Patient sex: M
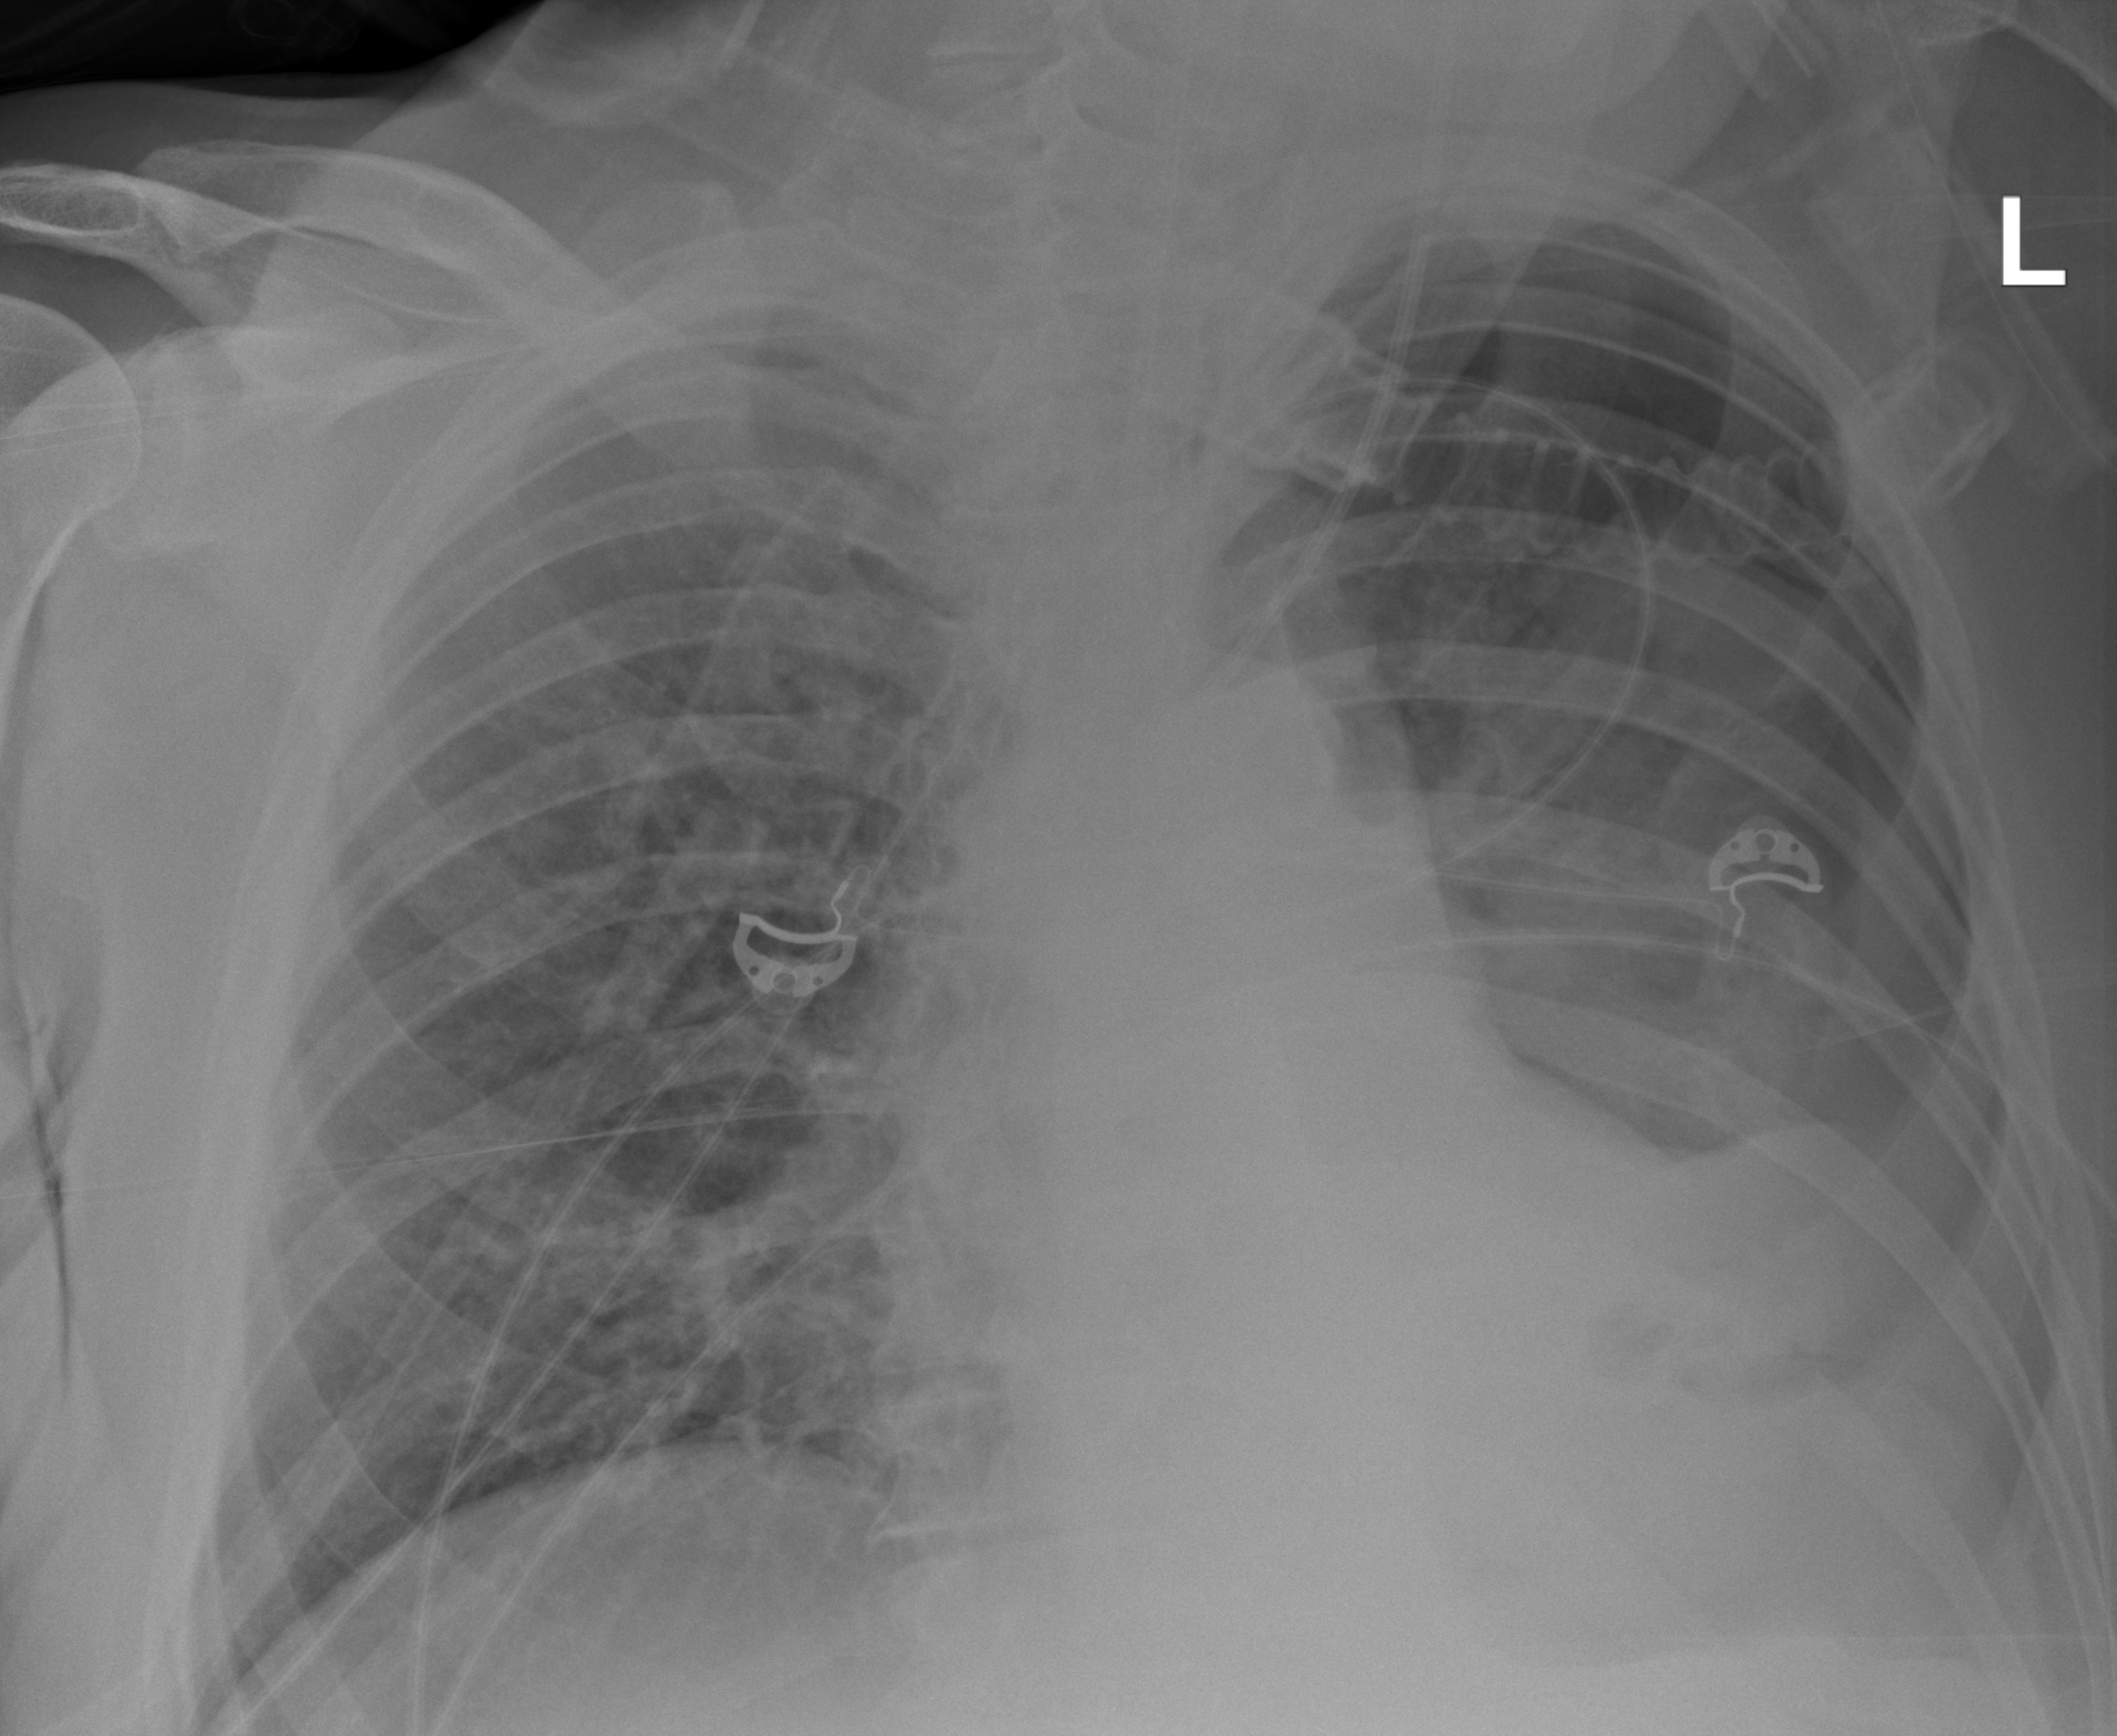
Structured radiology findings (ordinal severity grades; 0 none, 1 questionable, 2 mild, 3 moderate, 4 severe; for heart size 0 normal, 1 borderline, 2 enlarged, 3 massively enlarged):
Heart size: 2
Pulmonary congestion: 0
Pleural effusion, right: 0
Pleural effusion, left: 2
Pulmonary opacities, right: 2
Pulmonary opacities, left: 3
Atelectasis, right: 2
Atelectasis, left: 3